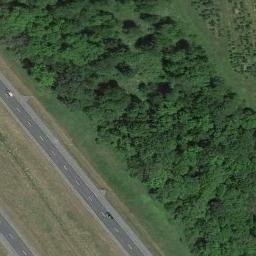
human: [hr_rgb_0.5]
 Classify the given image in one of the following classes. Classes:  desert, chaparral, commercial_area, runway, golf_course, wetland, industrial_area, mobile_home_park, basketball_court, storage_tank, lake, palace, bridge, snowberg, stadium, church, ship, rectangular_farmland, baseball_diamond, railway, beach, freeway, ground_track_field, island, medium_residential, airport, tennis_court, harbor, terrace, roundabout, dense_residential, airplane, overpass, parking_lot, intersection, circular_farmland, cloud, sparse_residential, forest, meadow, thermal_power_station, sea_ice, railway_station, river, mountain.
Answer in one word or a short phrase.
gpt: freeway